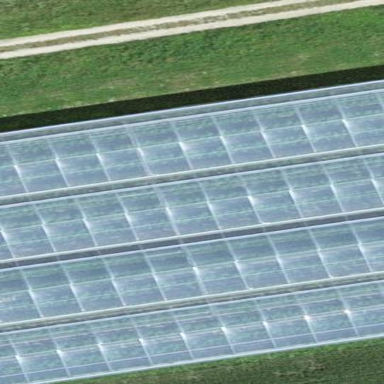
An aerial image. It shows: Greenhouse.